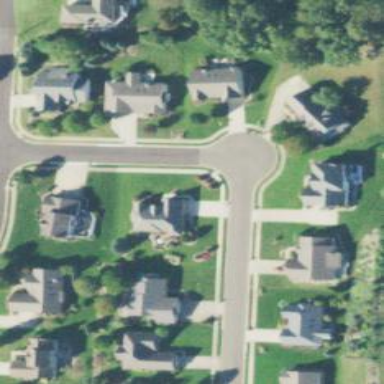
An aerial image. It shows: Residential road.